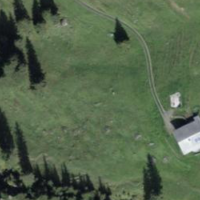
EUNIS habitat code: 23
Species observed at this site:
Vanessa cardui
Erynnis tages
Periparus ater